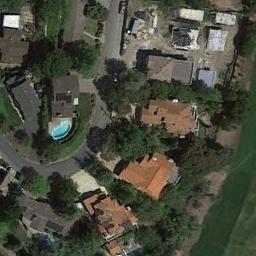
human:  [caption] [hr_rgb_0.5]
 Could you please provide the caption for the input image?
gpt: There are many buildings in medium residential area .

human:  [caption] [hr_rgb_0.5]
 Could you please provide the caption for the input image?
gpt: The medium residential area has some houses of different sizes and lots of trees and one of the houses has a swimming pool .

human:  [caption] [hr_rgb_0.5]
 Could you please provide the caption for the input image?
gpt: The medium residential is next to the road and some trees .

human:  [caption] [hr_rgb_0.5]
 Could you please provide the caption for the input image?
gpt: The houses in the medium - sized residential area are arranged in an orderly fashion .

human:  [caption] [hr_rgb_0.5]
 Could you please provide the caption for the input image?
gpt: There are some buildings and green trees on the medium residential area .